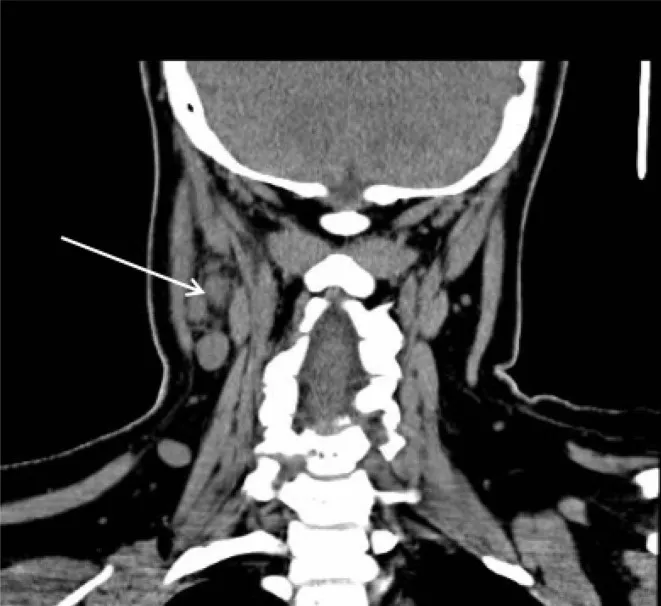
Computed tomography (CT) scan of the neck showing lymphadenopathy.
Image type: radiology (ct)